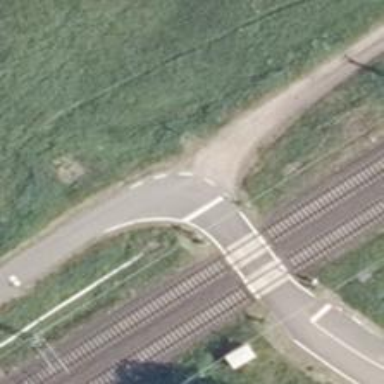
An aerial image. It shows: Level crossing along the railway.